Question: How can i hide an ajax popup that would cause a postback but would ignore validations.
In my case, i have a validator for a textbox with minimum value of 0.

but whenever i click cancel, it cant proceed due to this.
Thanks
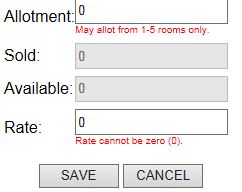
Answer: set "CausesValidation" property on the cancel button to "False".
MSDN: <URL>